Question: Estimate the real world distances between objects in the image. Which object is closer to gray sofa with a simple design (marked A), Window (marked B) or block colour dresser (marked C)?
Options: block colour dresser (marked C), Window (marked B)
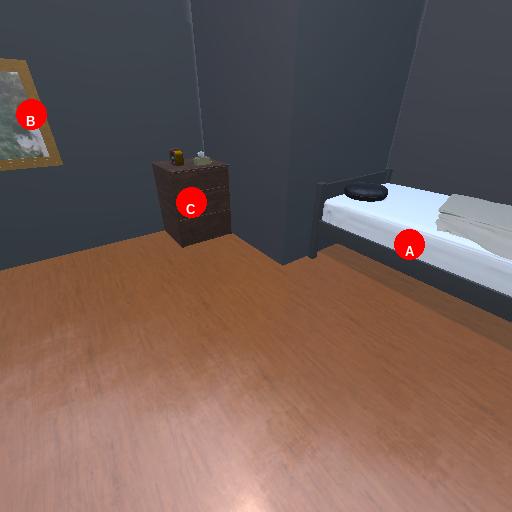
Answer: block colour dresser (marked C)